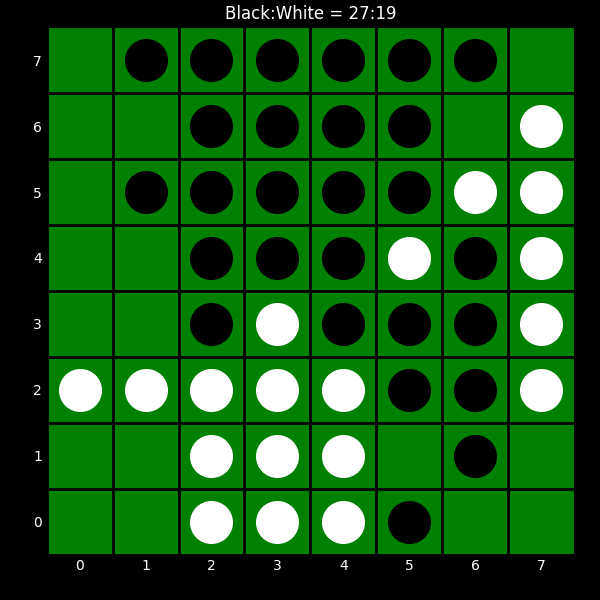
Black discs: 27
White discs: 19